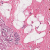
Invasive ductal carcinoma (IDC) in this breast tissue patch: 0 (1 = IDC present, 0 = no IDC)